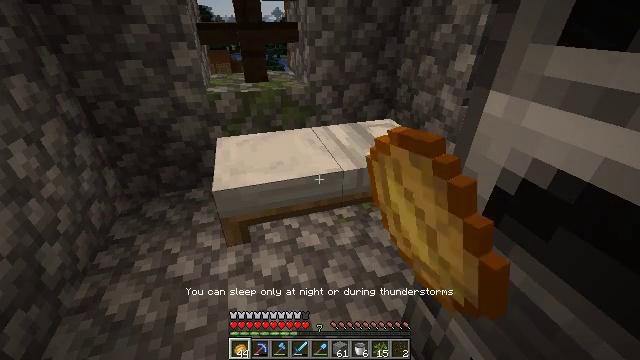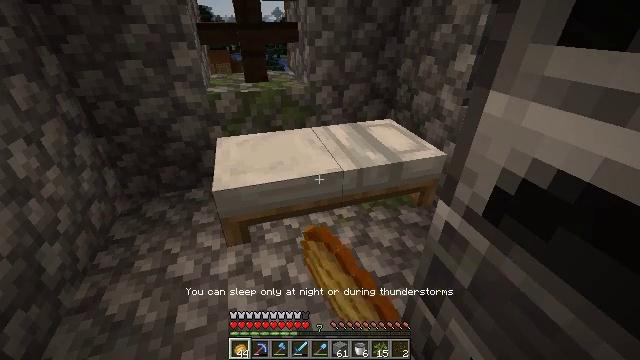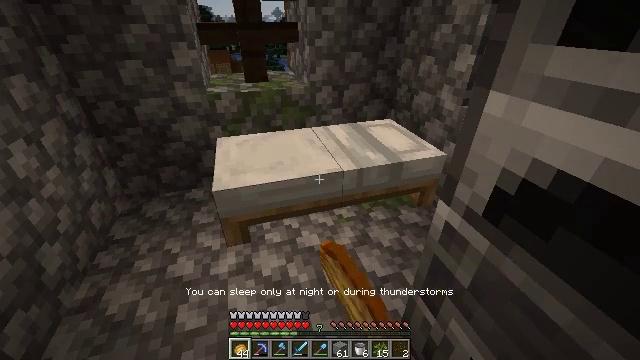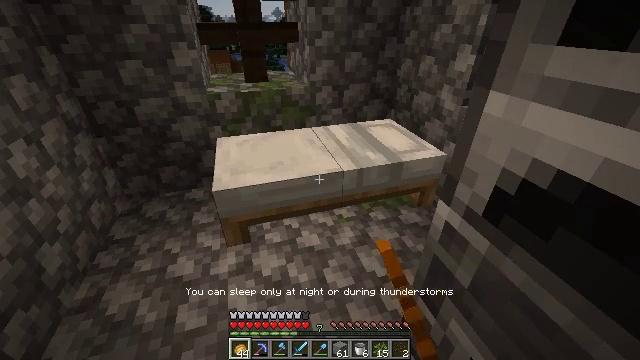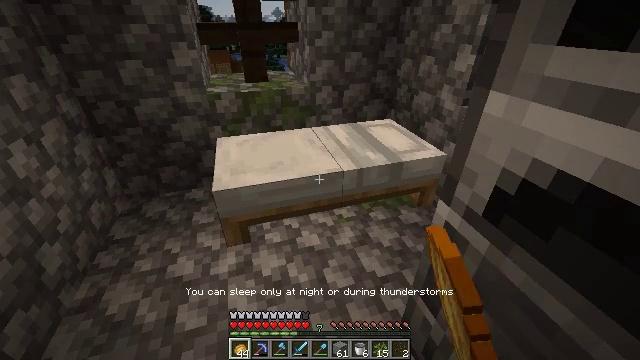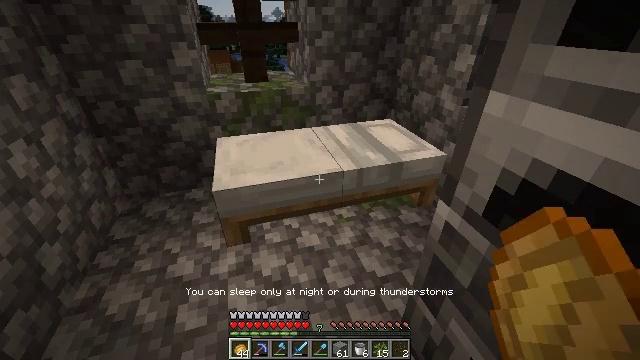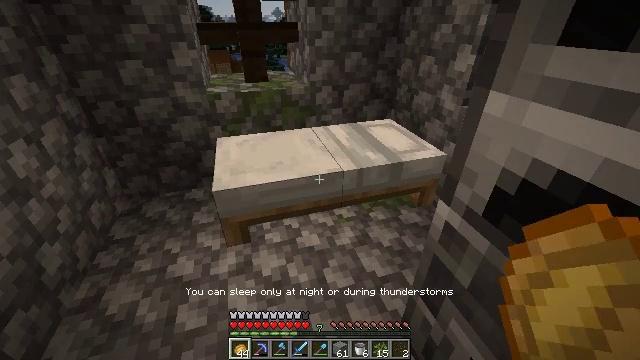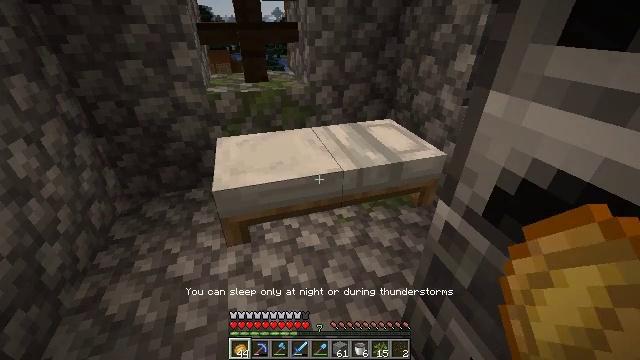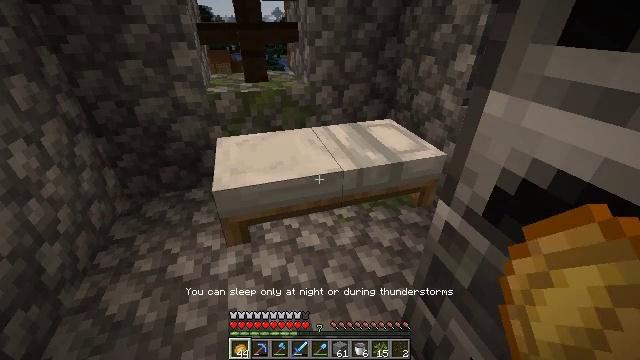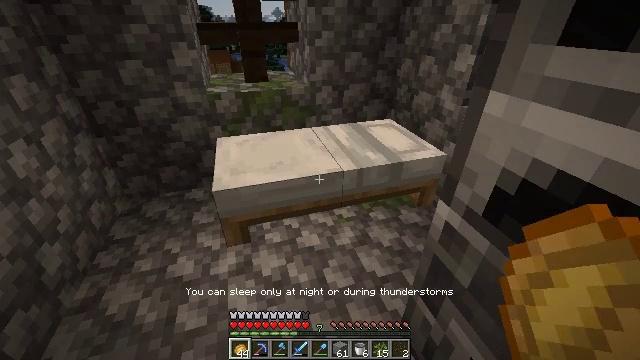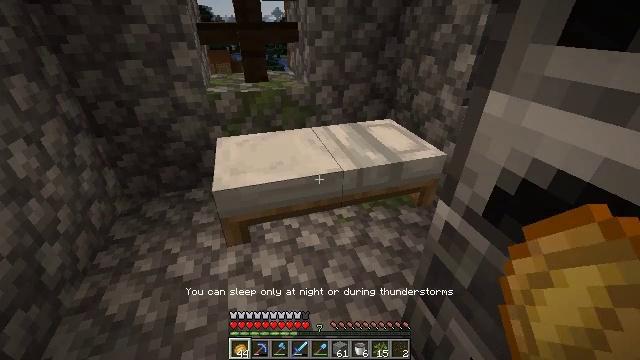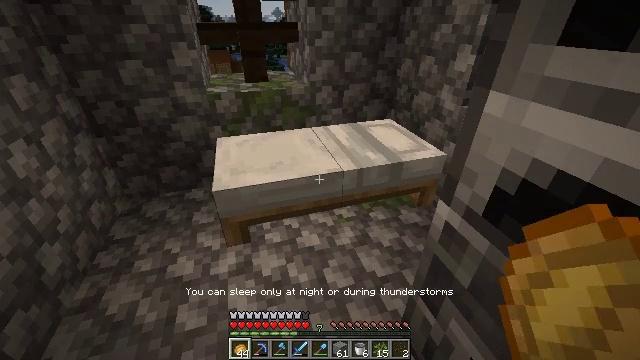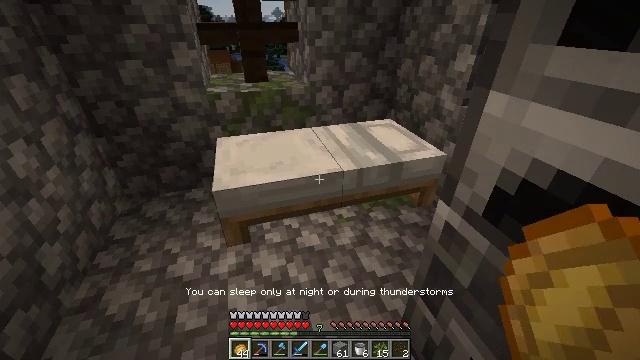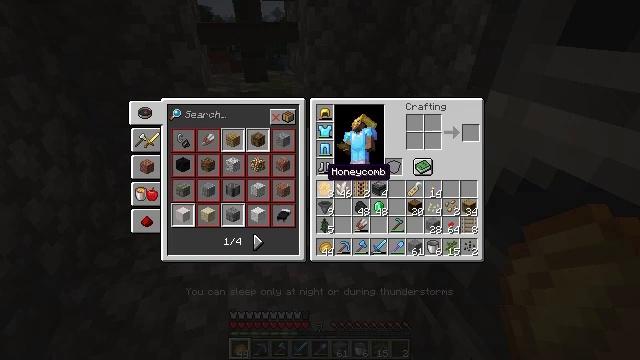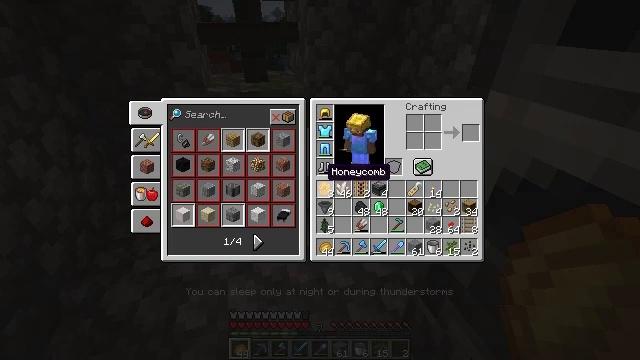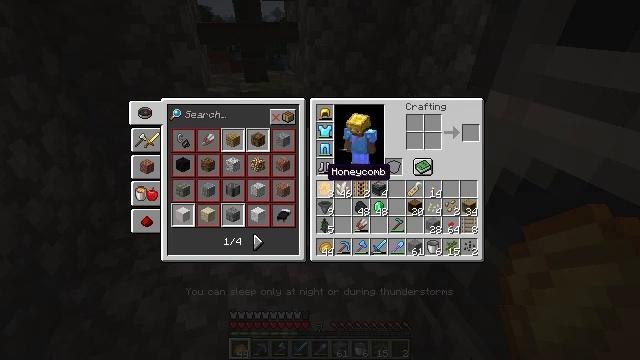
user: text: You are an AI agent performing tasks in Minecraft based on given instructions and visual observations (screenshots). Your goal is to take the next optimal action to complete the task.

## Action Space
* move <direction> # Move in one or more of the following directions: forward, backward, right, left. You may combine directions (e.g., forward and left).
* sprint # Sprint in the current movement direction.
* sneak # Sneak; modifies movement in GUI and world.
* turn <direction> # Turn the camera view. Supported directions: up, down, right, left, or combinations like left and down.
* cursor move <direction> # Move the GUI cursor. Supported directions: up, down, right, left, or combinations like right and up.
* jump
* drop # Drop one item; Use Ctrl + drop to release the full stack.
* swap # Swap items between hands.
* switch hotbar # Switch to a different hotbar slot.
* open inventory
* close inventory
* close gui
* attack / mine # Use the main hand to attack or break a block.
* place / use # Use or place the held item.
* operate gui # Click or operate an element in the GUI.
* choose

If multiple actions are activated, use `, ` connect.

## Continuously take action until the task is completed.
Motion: motion action
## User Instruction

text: Mine the brewing stand from your base.
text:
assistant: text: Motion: no_op
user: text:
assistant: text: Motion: no_op
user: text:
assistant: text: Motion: no_op
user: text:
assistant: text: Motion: no_op
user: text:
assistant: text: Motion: no_op
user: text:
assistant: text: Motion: no_op
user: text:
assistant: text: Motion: no_op
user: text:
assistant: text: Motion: no_op
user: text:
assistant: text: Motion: no_op
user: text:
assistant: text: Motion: no_op
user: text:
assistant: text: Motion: no_op
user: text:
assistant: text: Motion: no_op
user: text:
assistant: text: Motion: open inventory
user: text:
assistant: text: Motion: open inventory
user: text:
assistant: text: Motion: no_op
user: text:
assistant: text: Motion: no_op
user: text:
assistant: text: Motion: no_op
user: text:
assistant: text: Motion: no_op
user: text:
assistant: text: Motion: cursor move right
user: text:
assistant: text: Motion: cursor move right
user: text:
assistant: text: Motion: cursor move right
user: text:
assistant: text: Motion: cursor move right
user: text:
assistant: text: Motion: cursor move right
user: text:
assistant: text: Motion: no_op
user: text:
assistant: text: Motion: cursor move right
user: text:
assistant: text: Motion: cursor move right
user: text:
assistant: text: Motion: cursor move right
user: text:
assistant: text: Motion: cursor move right
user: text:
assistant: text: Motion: no_op
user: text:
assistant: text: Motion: no_op